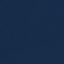
Land use / land cover: SeaLake